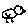
Label: bird